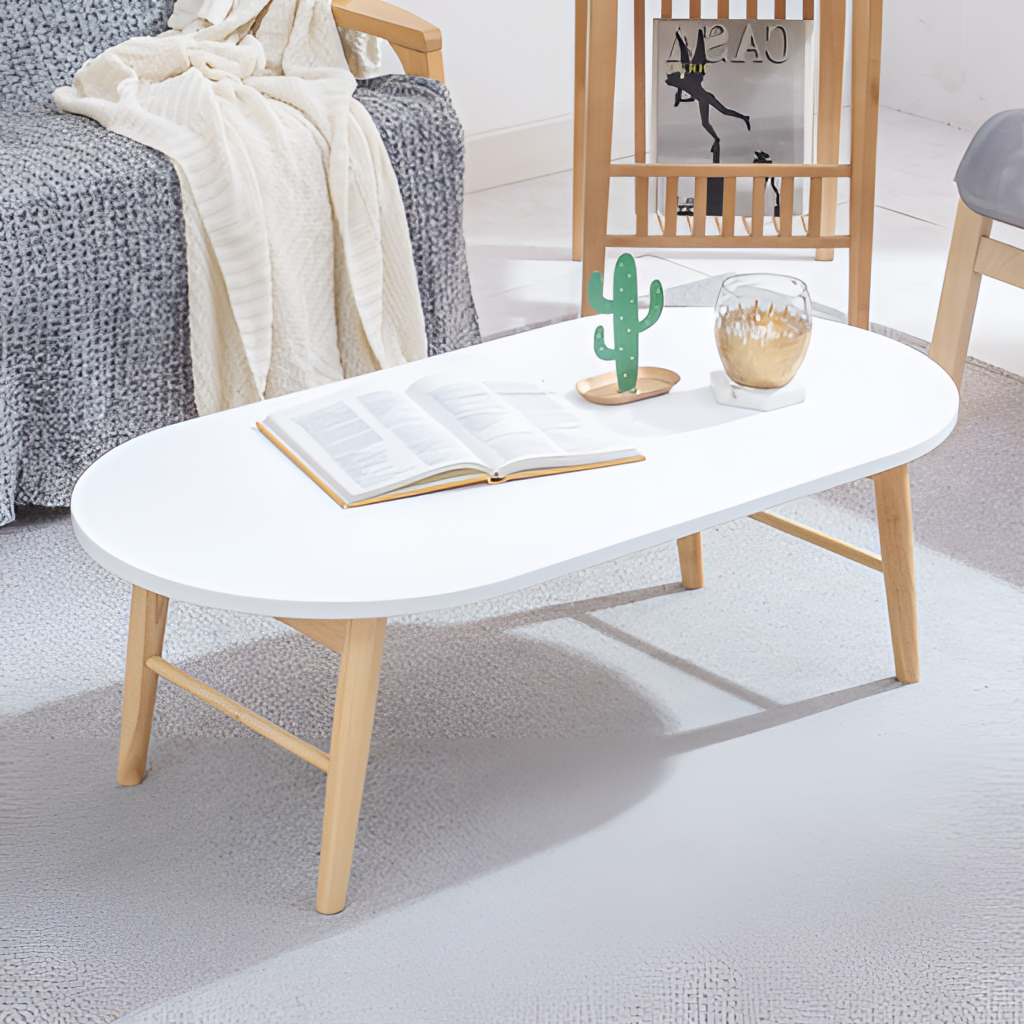
living room, wood coffee table, gray carpet flooring, with textured pattern, minimalist, paint wallpaper, with solid pattern